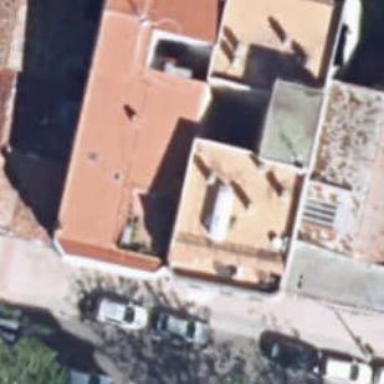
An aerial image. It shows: Hotel building.